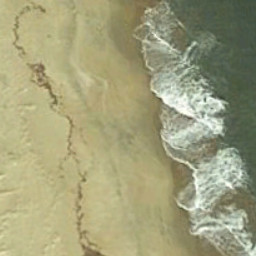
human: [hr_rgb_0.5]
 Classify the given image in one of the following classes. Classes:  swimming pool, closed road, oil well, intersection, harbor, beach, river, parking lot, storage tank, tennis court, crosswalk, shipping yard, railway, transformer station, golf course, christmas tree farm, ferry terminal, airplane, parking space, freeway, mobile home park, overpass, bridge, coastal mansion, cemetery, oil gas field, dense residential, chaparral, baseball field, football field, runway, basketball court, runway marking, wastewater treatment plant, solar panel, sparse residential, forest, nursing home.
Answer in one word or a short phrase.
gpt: beach